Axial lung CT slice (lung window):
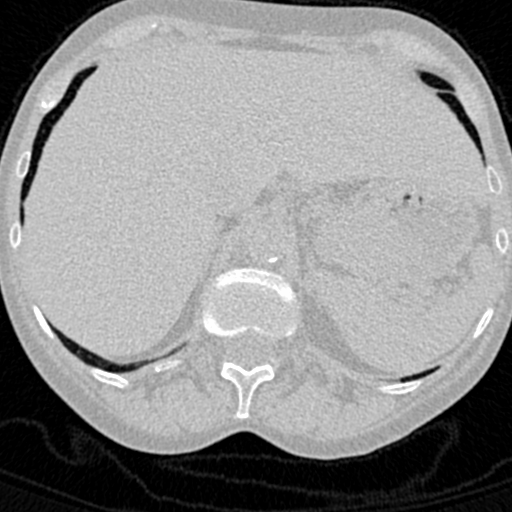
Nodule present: no